Question: I am setting up Twitter as a social login option following this <URL> policies. It's been quite some time since I've finished the policy side but keep consistently getting the authorization error below:
: 1bb357d5-ecdc-437f-97cb-9958ac5940f3
'''
{
"Key": "OAuth1RequestInfo",
"Value": {
"TechnicalProfileId": "Twitter-OAuth1-SignIn",
"AccessTokenEndpoint": "https://api.twitter.com/oauth/access_token",
"AuthorizationEndpoint": "https://api.twitter.com/oauth/authenticate",
"CallbackUri": "https://<tenant-name>.b2clogin.com/<tenant-name>.onmicrosoft.com/b2c_1a_accountlink_susi/oauth1/authresp",
"ClientId": "aDNZQ1dZTlJEZjFGUXBzb0ZfY1U6MTpjaQ"
}
},
{
"Key": "AuthorizationError",
"Value": "The call to https://api.twitter.com/oauth/request_token for a request token of aDNZQ1dZTlJEZjFGUXBzb0ZfY1U6MTpjaQ returned an error Unauthorized"
}
'''
Things I've tried:
- - - - - - -

Appreciate your input!
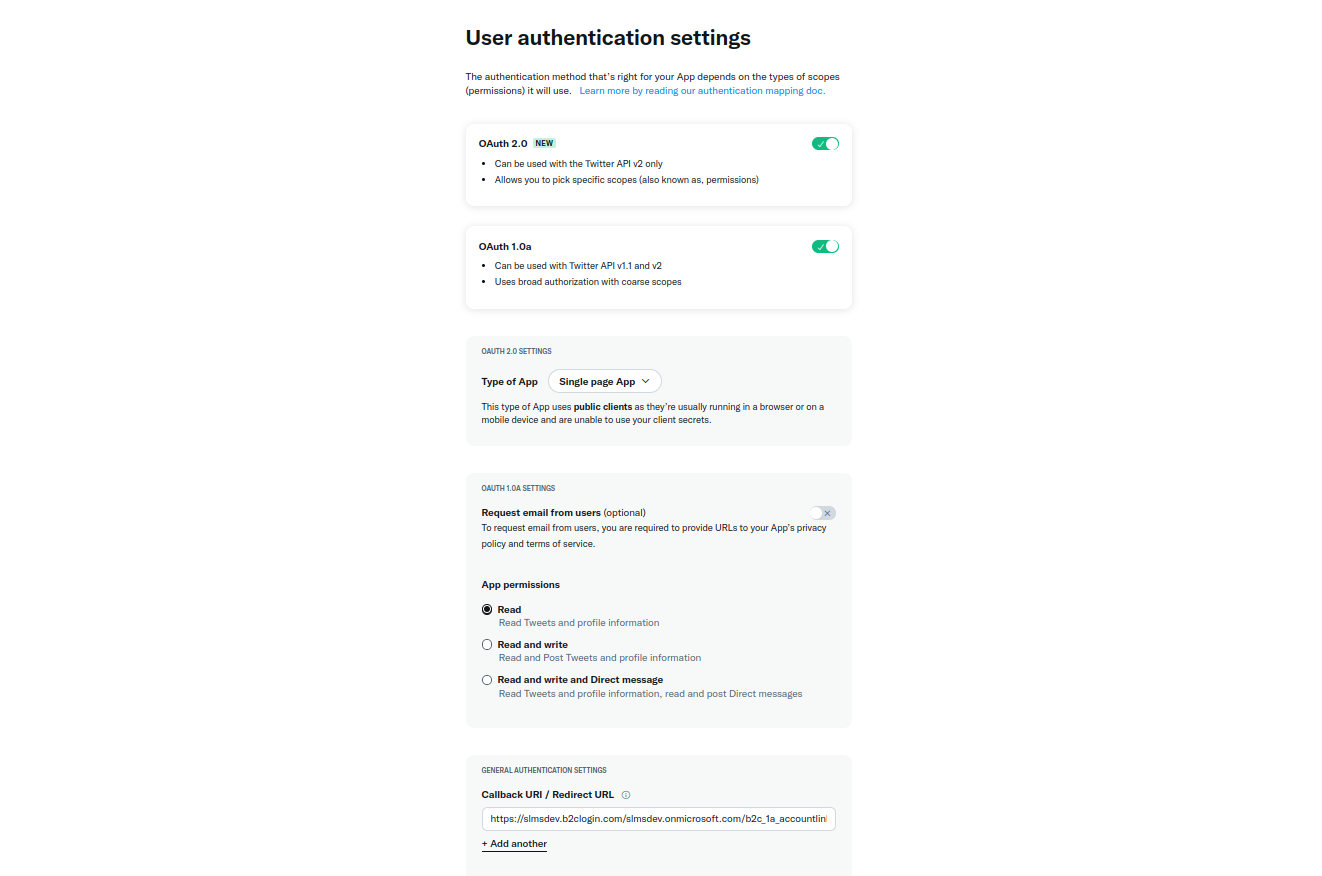
Answer: After an issue opened with MS docs they've got it updated, as follows:
If you're facing 'unauthorized' error while testing this identity provider, make sure you use the correct 'Twitter API Key' and 'API Key Secret', or try to apply for <URL>, if you registered your app before the feature was available.
- <URL>